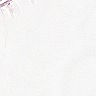
Metastatic tissue present: no